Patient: sex M, age 78
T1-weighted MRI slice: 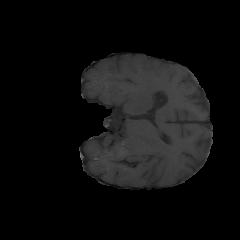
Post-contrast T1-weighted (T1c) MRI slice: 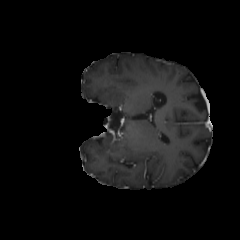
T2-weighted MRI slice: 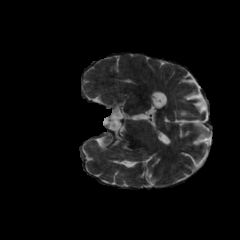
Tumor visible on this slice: no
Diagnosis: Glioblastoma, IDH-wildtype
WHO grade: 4